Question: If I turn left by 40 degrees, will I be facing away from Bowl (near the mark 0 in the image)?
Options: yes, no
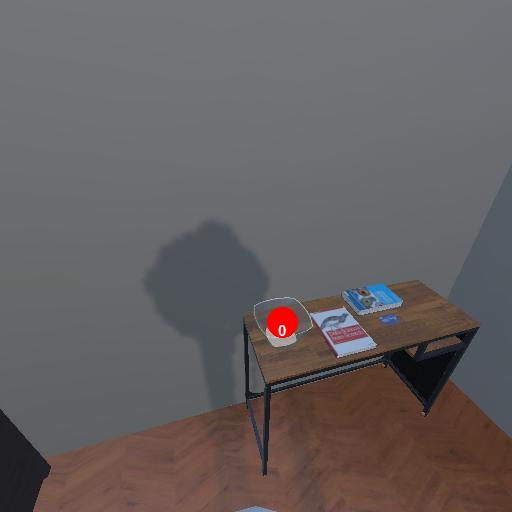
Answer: yes